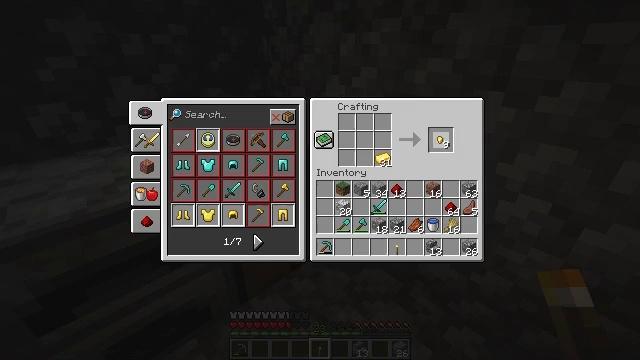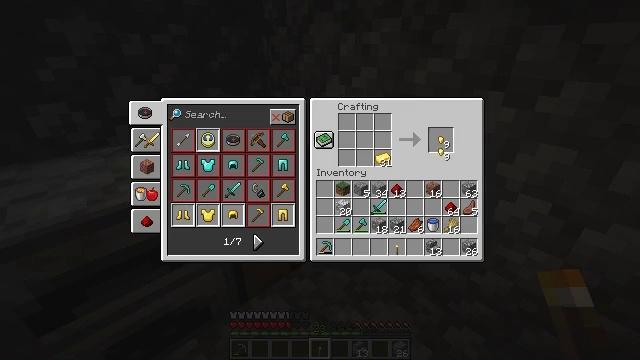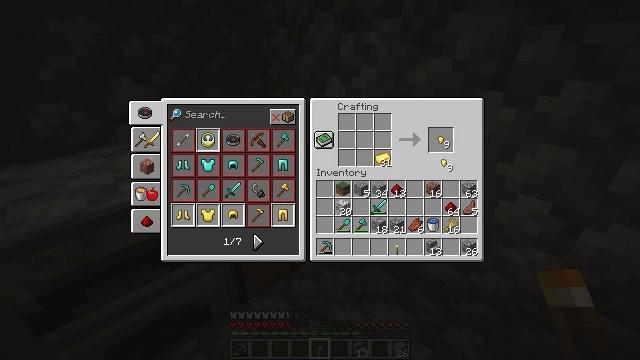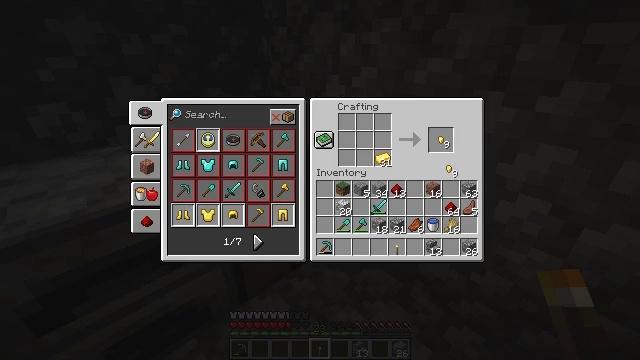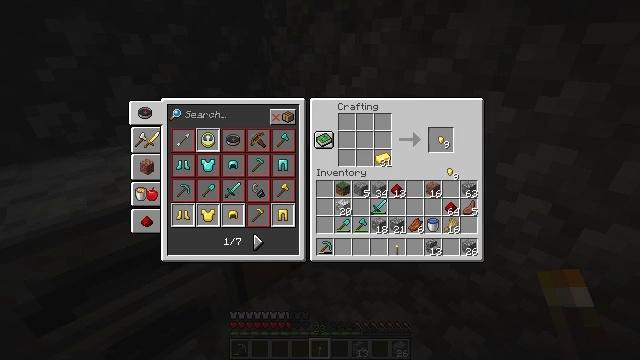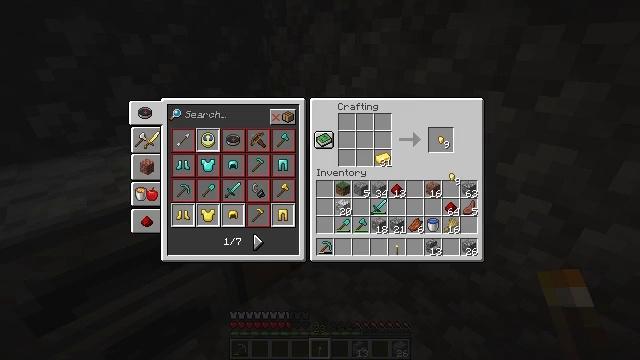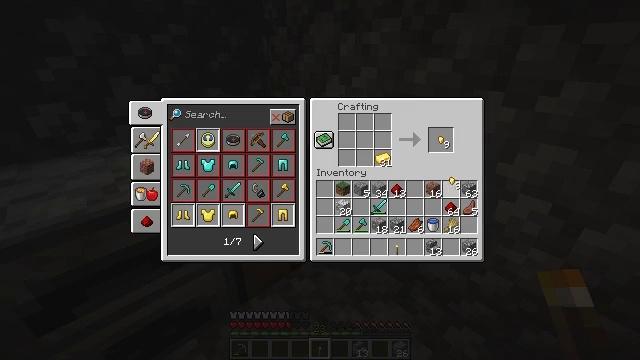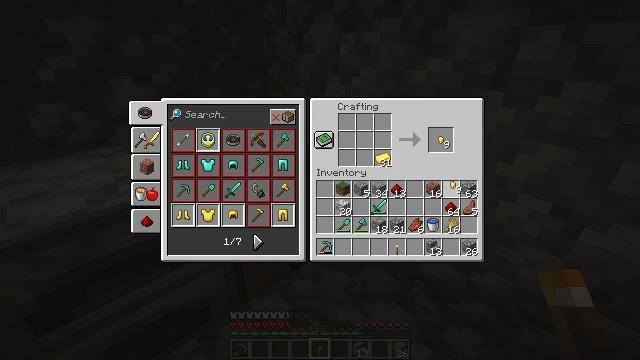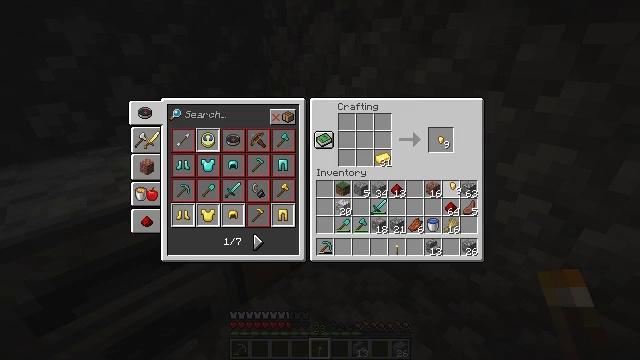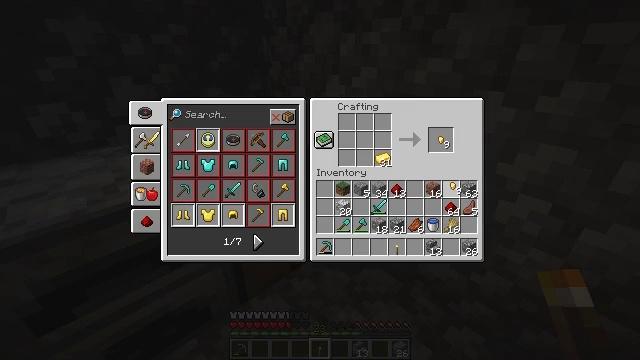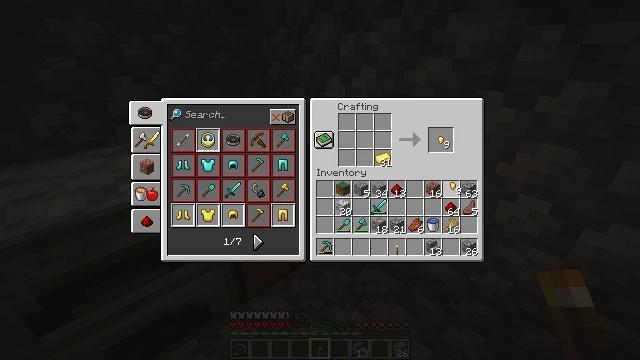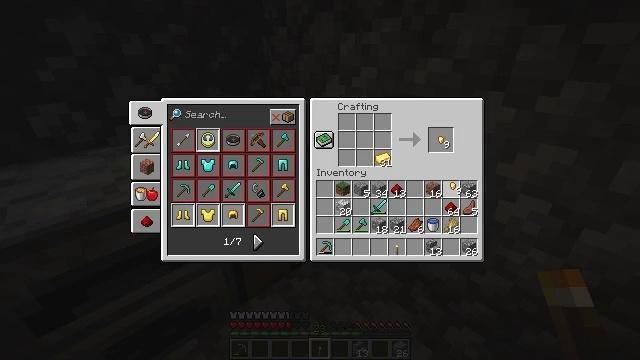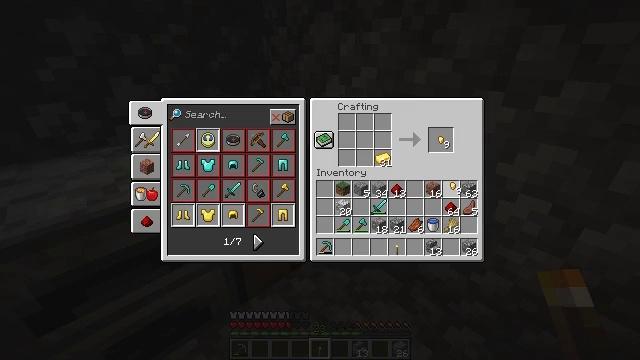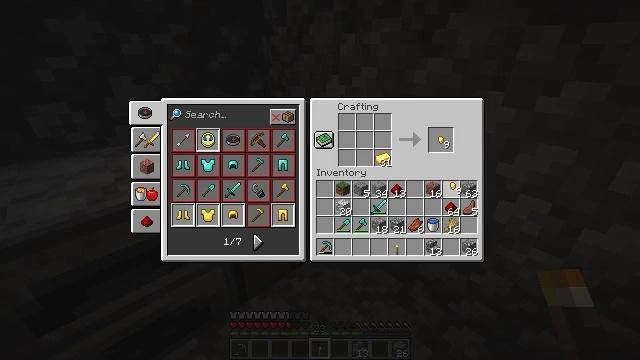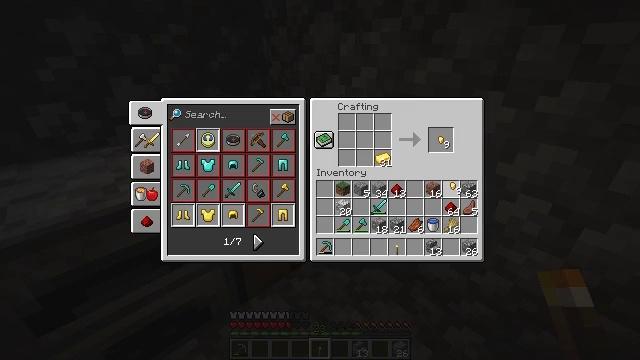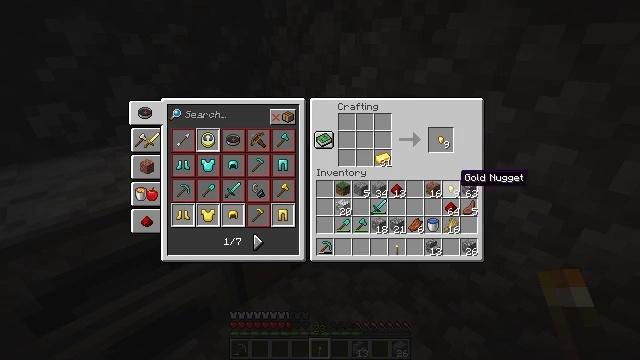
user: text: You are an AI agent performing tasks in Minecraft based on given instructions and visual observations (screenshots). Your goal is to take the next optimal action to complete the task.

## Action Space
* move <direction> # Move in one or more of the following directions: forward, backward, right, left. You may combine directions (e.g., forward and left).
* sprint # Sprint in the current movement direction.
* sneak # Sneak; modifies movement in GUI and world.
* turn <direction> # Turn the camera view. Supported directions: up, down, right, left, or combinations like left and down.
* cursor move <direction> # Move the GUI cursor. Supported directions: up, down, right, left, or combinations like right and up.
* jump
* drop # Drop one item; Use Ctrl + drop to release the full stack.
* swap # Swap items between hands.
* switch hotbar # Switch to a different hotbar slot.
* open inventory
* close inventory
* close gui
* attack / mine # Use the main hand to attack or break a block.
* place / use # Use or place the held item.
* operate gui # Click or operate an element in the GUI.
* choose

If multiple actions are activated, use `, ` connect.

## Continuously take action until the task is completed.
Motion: motion action
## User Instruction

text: Craft the clock with the necessary materials.
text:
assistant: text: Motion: cursor move down, open gui
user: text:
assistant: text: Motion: cursor move down
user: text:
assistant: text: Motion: no_op
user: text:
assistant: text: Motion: no_op
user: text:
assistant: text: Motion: no_op
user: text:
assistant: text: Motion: no_op
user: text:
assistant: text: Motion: no_op
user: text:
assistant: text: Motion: no_op
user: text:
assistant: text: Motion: no_op
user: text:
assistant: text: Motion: no_op
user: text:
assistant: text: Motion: no_op
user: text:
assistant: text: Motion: operate gui
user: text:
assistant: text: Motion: operate gui
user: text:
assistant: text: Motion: operate gui
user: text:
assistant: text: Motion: no_op
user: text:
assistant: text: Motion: no_op
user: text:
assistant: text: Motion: no_op
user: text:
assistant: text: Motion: no_op
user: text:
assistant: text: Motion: cursor move left and up
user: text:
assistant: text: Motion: cursor move left and up
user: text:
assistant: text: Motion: cursor move left and up
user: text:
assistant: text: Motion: cursor move left
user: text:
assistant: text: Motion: cursor move left
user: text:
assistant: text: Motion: cursor move left
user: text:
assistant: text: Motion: no_op
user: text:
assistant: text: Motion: no_op
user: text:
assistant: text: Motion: no_op
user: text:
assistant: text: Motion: no_op
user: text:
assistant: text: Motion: no_op
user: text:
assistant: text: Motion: no_op